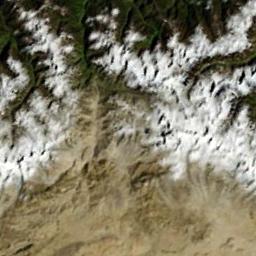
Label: snowberg